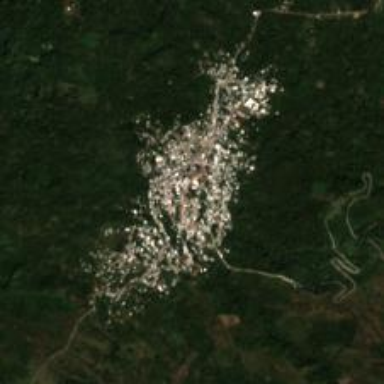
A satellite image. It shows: Town.